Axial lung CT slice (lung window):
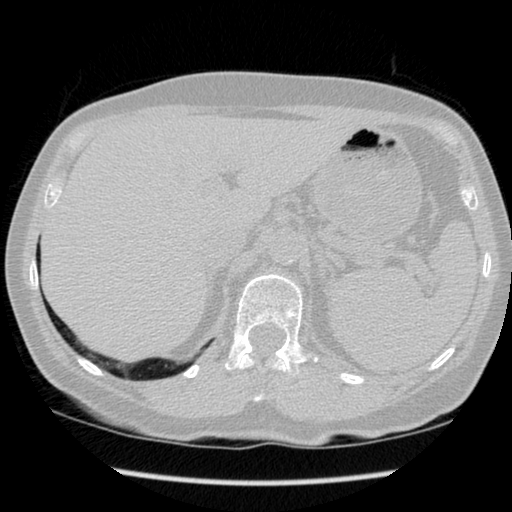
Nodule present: no